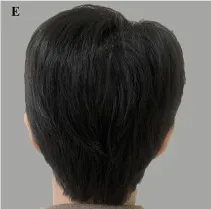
8 weeks.
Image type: medical_photograph (oral_photograph)